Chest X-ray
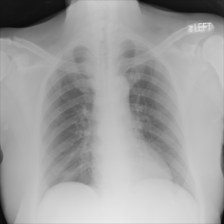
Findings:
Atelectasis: negative
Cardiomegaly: negative
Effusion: negative
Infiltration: negative
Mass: negative
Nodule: negative
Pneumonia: negative
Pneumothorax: negative
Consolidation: negative
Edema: negative
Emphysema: negative
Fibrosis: negative
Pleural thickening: negative
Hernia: negative